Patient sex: F
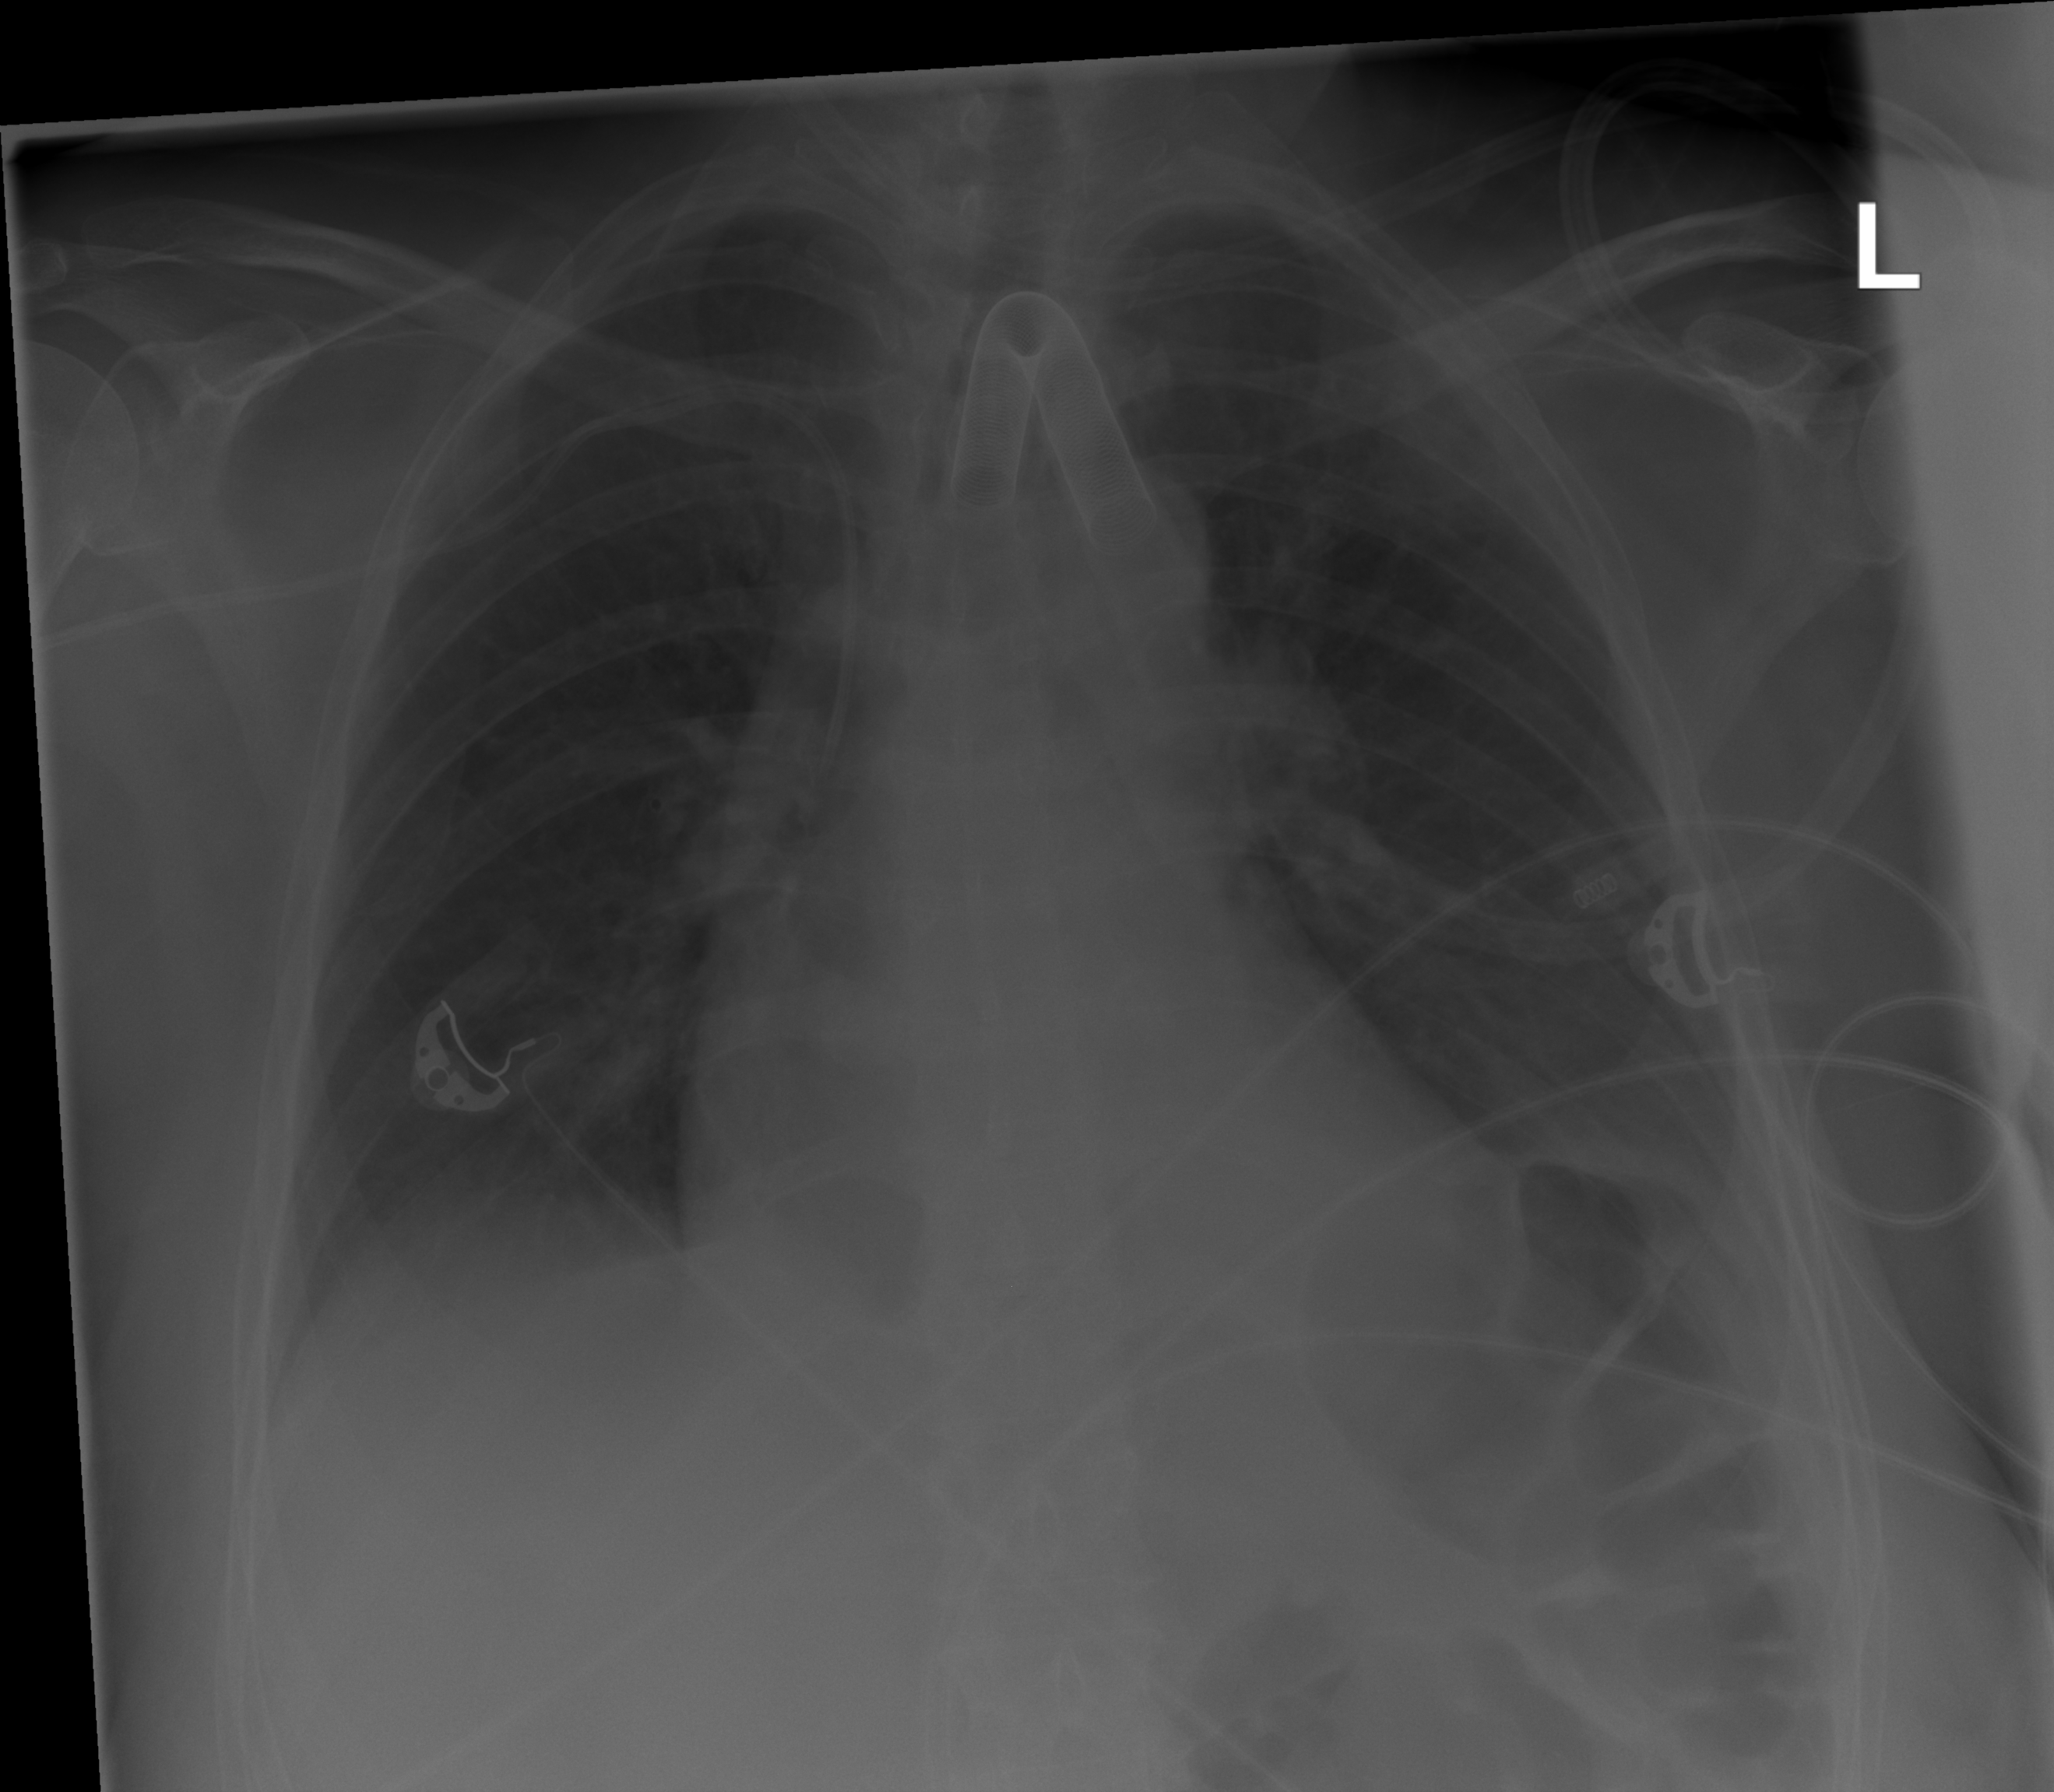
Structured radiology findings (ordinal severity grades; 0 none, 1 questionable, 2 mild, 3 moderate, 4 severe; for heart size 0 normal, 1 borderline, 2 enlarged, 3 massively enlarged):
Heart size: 0
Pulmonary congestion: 0
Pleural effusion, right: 2
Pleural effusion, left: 2
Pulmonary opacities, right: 0
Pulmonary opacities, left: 0
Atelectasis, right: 0
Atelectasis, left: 0